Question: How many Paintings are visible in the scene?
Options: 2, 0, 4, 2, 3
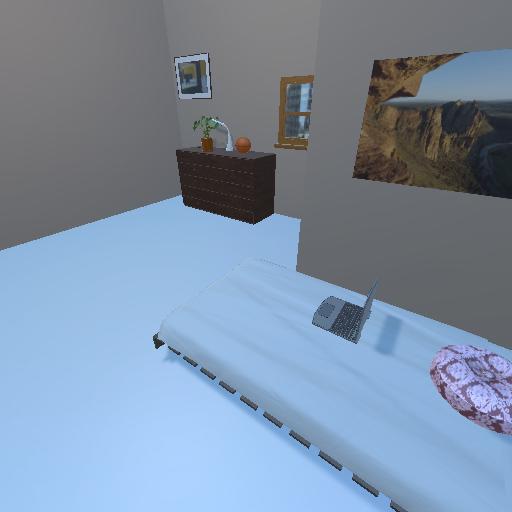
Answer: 2